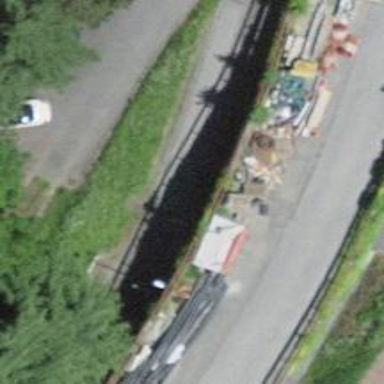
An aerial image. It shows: Retaining wall.